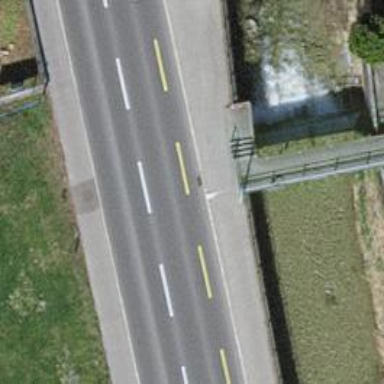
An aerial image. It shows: Footway.